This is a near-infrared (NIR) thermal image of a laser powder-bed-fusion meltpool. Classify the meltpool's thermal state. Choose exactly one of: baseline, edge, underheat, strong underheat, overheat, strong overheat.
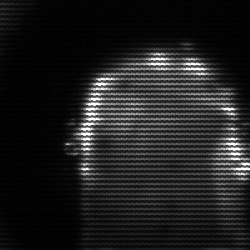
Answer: baseline